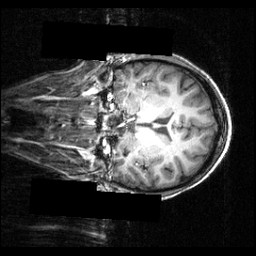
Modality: T1w
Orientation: coronal
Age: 16
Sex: female
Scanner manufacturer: siemens
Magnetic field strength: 3.951 T
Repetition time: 1.5 s
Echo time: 0.00335 s